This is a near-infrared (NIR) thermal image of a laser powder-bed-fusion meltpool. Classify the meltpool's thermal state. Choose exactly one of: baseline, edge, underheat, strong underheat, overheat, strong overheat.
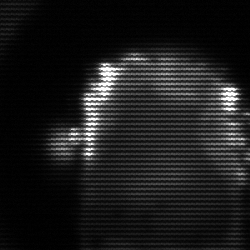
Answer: baseline